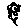
Label: flower